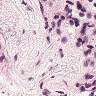
Metastatic tissue present: no